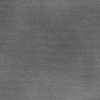
Atmospheric dust classification: dusty